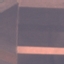
Land use / land cover class: AnnualCrop